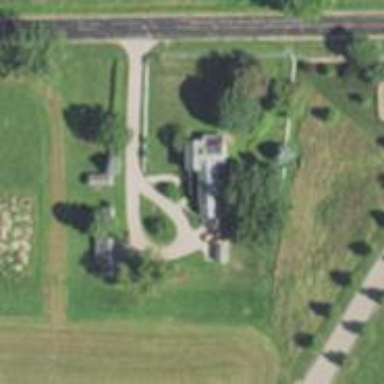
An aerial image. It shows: Driveway.